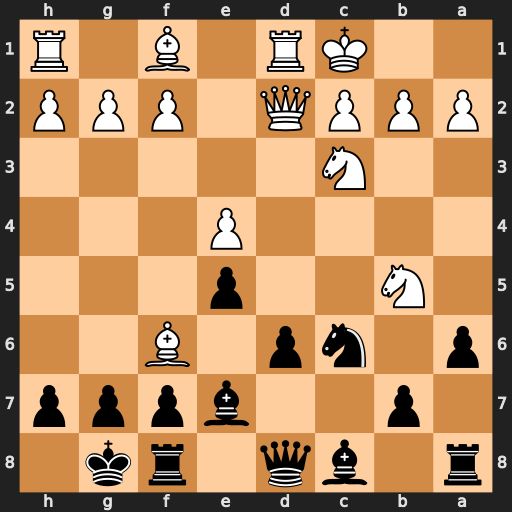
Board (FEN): r1bq1rk1/1p2bppp/p1np1B2/1N2p3/4P3/2N5/PPPQ1PPP/2KR1B1R
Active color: b
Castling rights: -
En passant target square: -
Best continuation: Bxf6